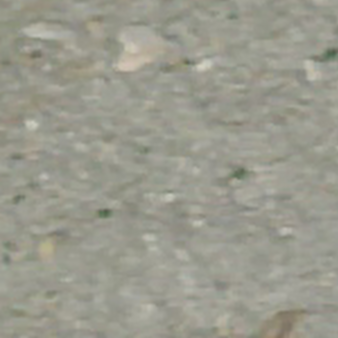
Label: other